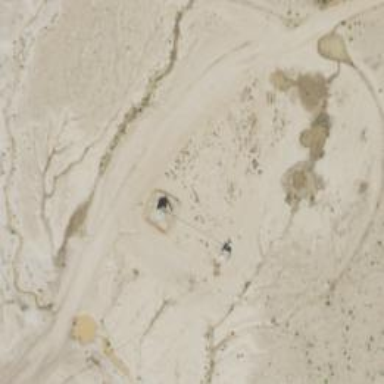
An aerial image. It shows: Petroleum well that is man-made.